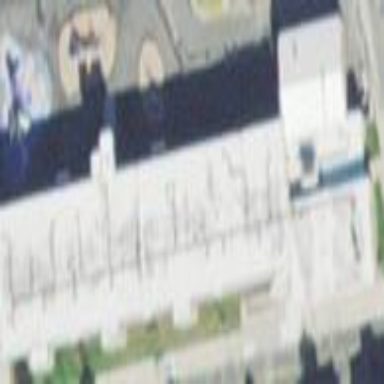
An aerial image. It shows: School building.